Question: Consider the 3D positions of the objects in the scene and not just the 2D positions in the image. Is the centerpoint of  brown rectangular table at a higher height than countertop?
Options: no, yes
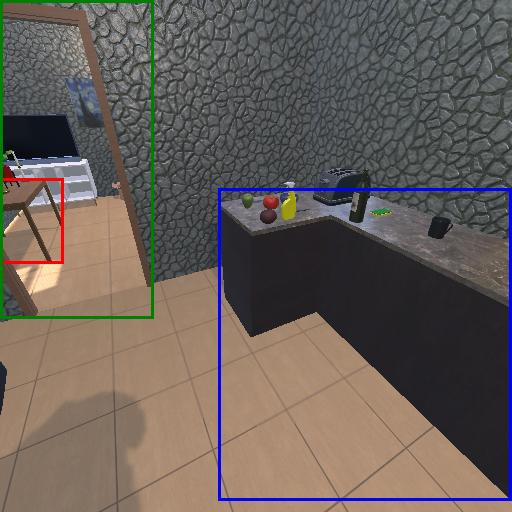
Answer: no